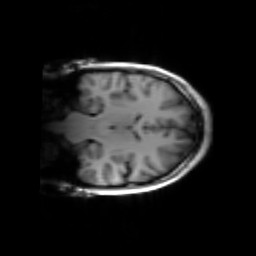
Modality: inplaneT1
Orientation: coronal
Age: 22
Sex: female
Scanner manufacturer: siemens
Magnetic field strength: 3 T
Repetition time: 1.2 s
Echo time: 0.00251 s